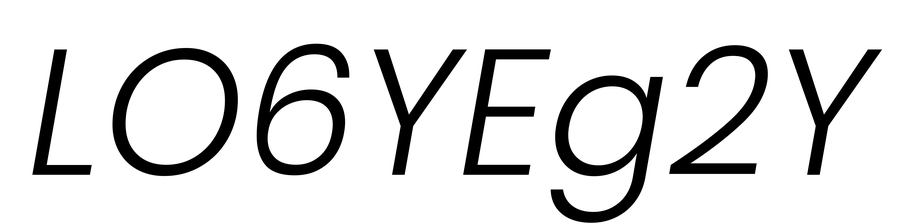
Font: Poppins-LightItalic